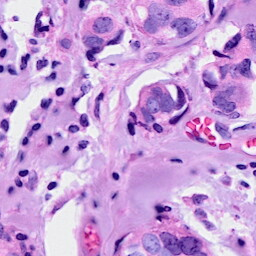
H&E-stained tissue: Breast